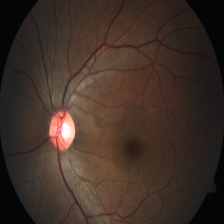
Diabetic retinopathy grade: Severe